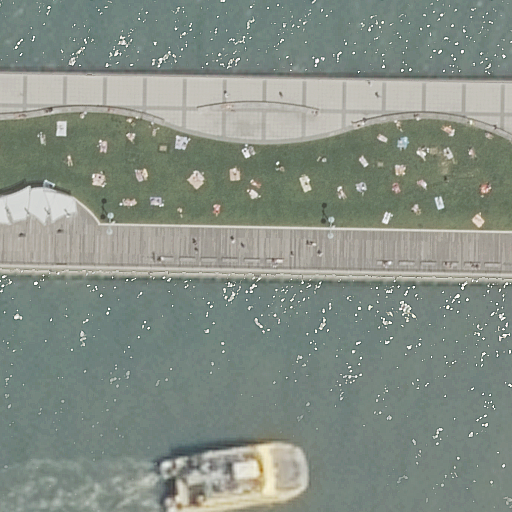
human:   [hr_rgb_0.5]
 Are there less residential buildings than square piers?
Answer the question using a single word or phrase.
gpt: no

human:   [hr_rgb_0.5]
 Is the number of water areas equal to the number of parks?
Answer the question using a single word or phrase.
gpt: yes

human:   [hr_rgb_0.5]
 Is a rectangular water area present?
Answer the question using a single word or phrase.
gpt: no

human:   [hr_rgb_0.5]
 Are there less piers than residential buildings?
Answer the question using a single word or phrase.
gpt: no

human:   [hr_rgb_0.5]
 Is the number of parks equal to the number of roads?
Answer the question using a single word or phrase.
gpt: no

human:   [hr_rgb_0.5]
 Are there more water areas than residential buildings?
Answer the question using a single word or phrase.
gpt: yes

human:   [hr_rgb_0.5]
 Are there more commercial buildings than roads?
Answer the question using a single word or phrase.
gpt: no

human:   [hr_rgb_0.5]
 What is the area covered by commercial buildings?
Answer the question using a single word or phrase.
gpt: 0m2

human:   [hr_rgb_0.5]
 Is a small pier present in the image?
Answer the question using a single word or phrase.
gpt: no

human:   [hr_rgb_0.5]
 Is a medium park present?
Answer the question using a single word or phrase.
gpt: no

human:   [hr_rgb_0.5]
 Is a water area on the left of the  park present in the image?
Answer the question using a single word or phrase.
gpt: no

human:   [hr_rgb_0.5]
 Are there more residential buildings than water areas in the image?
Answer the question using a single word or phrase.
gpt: no

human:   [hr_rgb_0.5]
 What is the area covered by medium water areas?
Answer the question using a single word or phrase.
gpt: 0m2

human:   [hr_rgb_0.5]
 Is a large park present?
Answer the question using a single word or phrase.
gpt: yes

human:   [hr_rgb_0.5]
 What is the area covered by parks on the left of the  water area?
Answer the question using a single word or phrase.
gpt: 1422m2

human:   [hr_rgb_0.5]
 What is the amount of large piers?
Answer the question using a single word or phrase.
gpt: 1

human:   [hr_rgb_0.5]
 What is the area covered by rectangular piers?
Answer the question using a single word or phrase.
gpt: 2548m2

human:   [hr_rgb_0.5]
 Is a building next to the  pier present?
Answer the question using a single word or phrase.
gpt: no

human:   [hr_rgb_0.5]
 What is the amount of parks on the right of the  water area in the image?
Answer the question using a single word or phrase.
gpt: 0

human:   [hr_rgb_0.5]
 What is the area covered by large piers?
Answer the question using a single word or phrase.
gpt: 2548m2

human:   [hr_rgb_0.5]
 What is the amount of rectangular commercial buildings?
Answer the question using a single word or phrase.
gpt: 0

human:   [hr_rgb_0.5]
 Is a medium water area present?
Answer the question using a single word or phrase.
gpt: no

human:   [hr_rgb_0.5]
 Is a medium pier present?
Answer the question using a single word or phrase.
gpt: no

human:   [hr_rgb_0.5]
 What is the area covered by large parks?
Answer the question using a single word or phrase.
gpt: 1422m2

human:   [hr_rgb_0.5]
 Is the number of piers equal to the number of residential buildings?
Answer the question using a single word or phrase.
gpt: no

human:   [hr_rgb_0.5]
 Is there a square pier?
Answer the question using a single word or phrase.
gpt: no

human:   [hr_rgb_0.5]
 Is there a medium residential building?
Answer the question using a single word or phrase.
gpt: no

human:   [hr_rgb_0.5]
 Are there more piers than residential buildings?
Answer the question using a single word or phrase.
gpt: yes

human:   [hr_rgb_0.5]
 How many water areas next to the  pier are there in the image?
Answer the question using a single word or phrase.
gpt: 1

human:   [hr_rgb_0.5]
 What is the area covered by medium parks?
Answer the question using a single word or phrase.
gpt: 0m2

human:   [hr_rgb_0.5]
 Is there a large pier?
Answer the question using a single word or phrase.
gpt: yes

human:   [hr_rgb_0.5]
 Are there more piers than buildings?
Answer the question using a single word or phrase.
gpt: yes

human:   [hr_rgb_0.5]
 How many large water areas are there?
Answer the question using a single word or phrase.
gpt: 1

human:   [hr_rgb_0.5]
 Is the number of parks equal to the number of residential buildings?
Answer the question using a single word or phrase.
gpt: no

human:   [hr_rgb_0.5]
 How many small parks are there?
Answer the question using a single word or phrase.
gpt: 0

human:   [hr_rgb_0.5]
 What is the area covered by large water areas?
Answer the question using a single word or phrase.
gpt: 6404m2